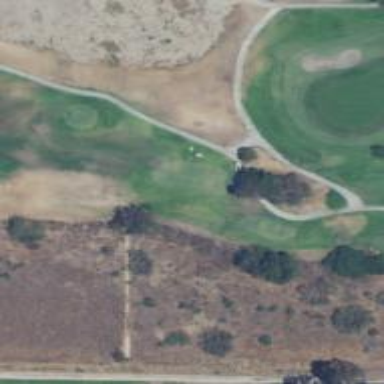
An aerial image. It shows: Path designated for golf carts.